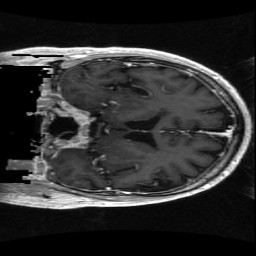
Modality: T1w
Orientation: coronal
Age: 70
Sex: male
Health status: ill